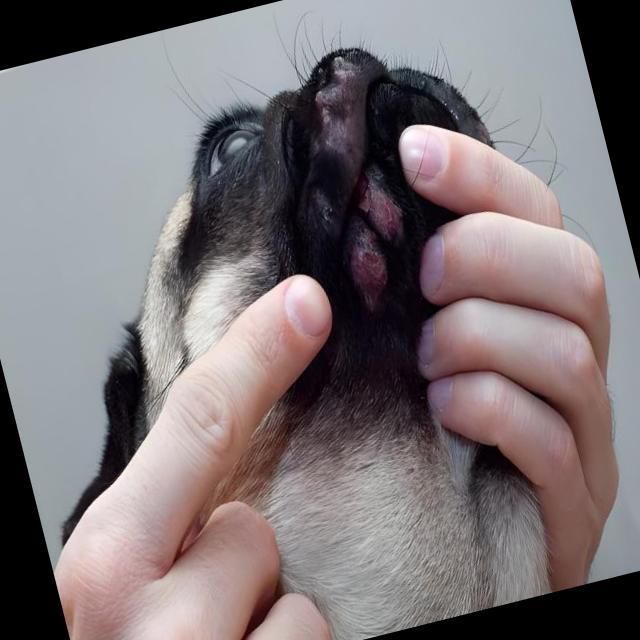
Canine dermatitis — inflammation of the skin presenting with erythema, pruritus, papules, and excoriation. May be allergic, contact, or atopic in origin.